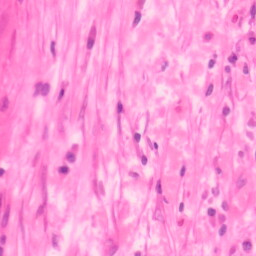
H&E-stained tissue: Colon